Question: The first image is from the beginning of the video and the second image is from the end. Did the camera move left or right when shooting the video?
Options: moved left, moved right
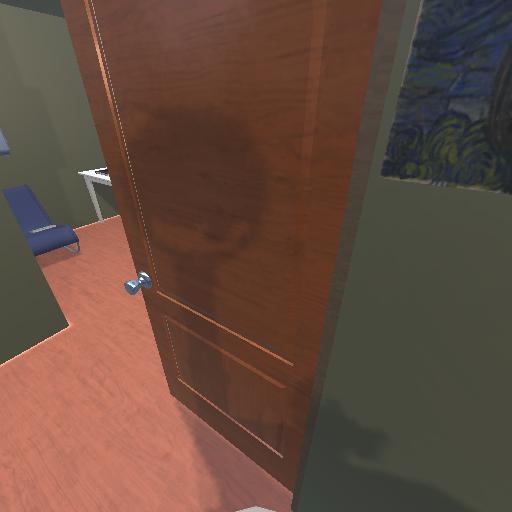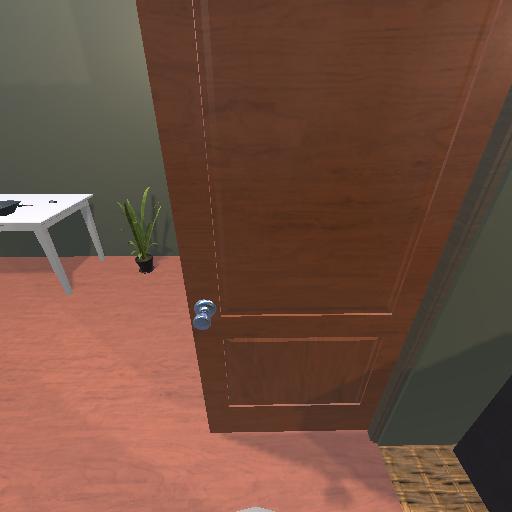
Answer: moved left